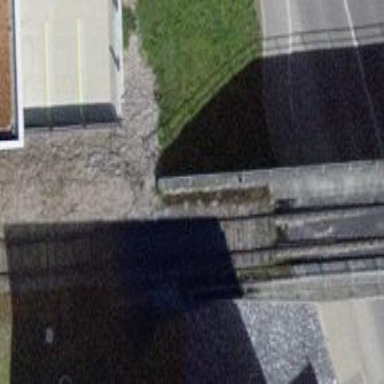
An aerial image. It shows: Single-track railway bridge with electrified contact line. It serves as spur service.